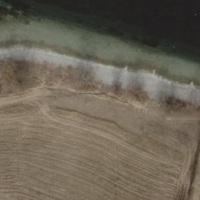
EUNIS habitat code: 21
Species observed at this site:
Viviparus ater
Barbatula barbatula